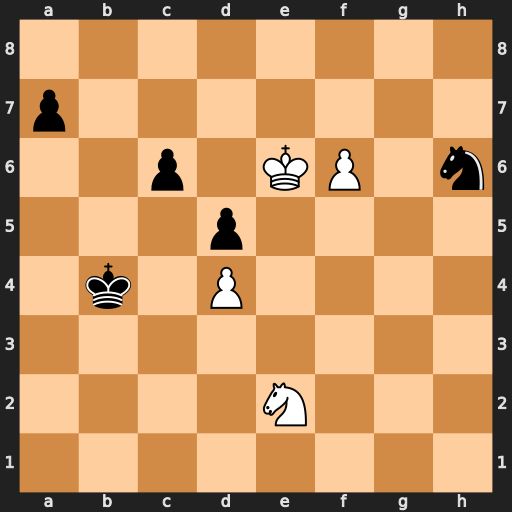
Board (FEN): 8/p7/2p1KP1n/3p4/1k1P4/8/4N3/8
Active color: w
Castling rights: -
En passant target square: -
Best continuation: Ng3 Kb3 Nf5 Ng4 f7